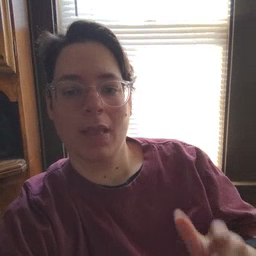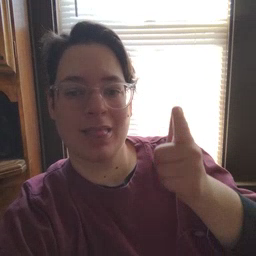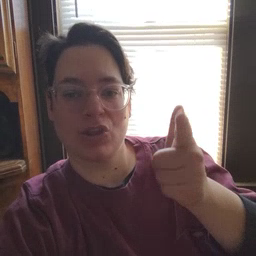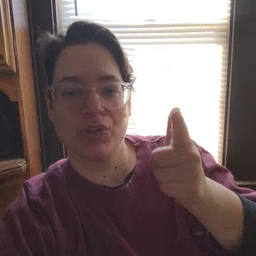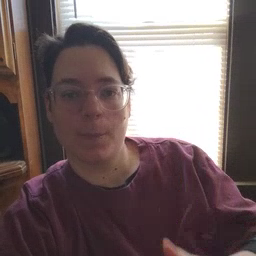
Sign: later